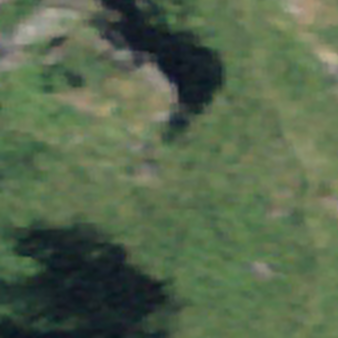
Label: other